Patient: sex M, age 36
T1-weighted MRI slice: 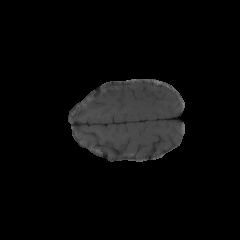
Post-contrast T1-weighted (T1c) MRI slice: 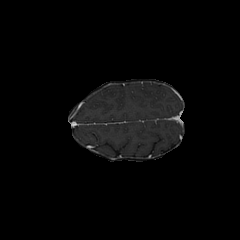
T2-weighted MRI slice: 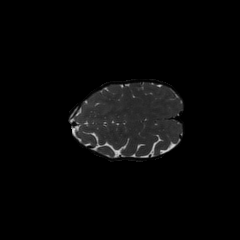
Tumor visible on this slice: no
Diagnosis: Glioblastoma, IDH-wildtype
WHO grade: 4